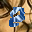
Label: 2